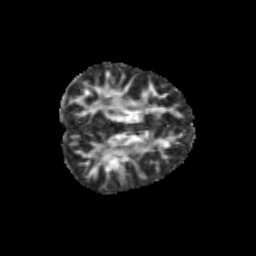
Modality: FA
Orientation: axial
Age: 11
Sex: male
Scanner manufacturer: siemens
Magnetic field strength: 3 T
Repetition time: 3.8 s
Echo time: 0.07 s